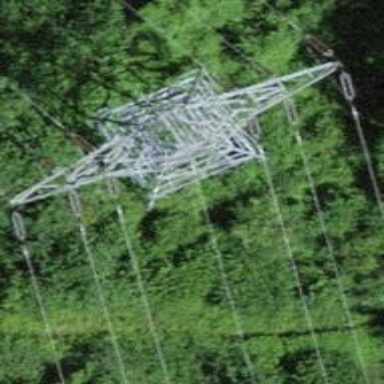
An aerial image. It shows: Power line is depicted.